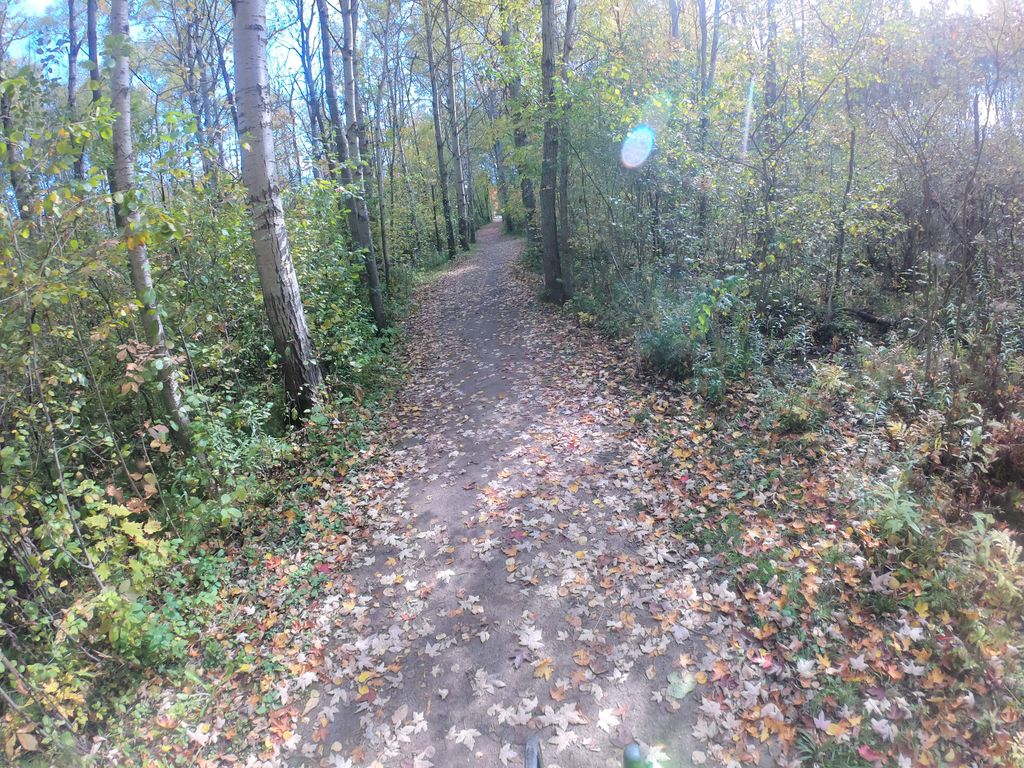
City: kitchener-waterloo